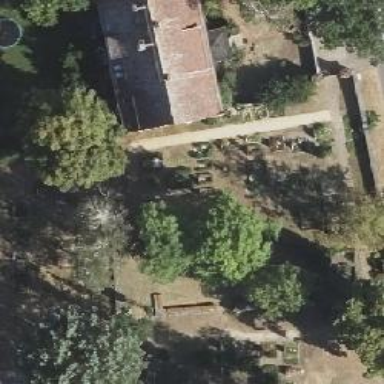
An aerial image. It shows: Grave yard.